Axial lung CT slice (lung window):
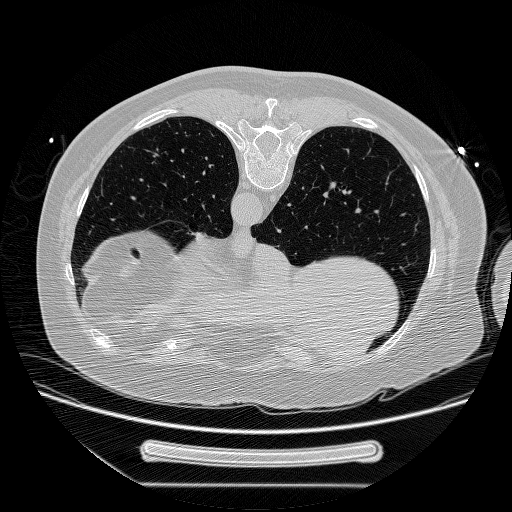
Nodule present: no